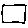
Label: square